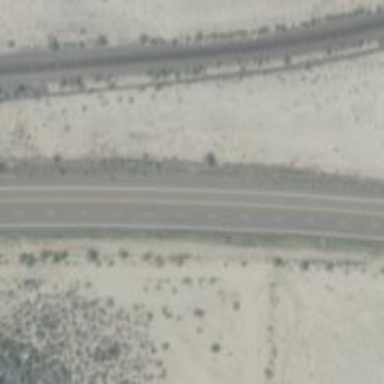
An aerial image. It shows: Primary road with asphalt surface.